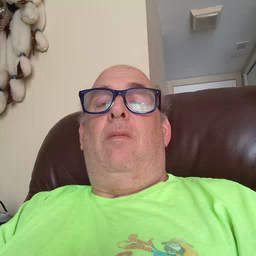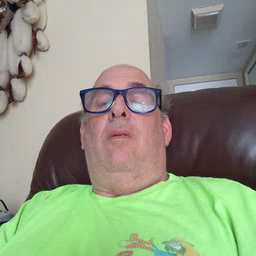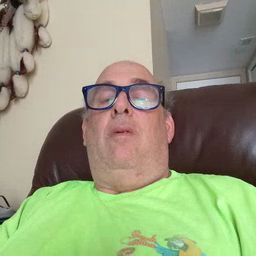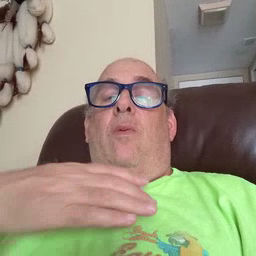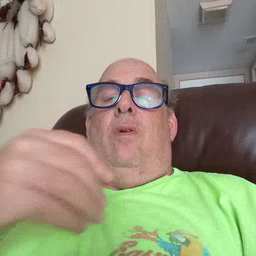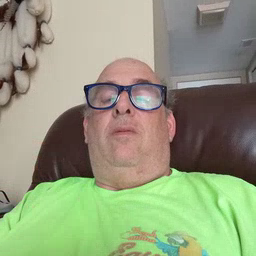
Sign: white